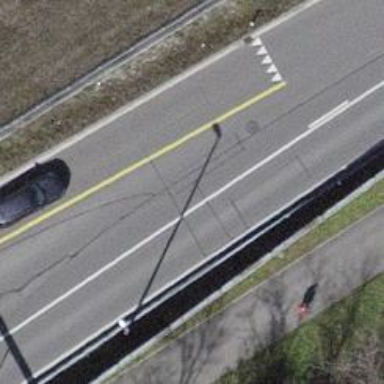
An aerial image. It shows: Road with traffic signals.